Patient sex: M
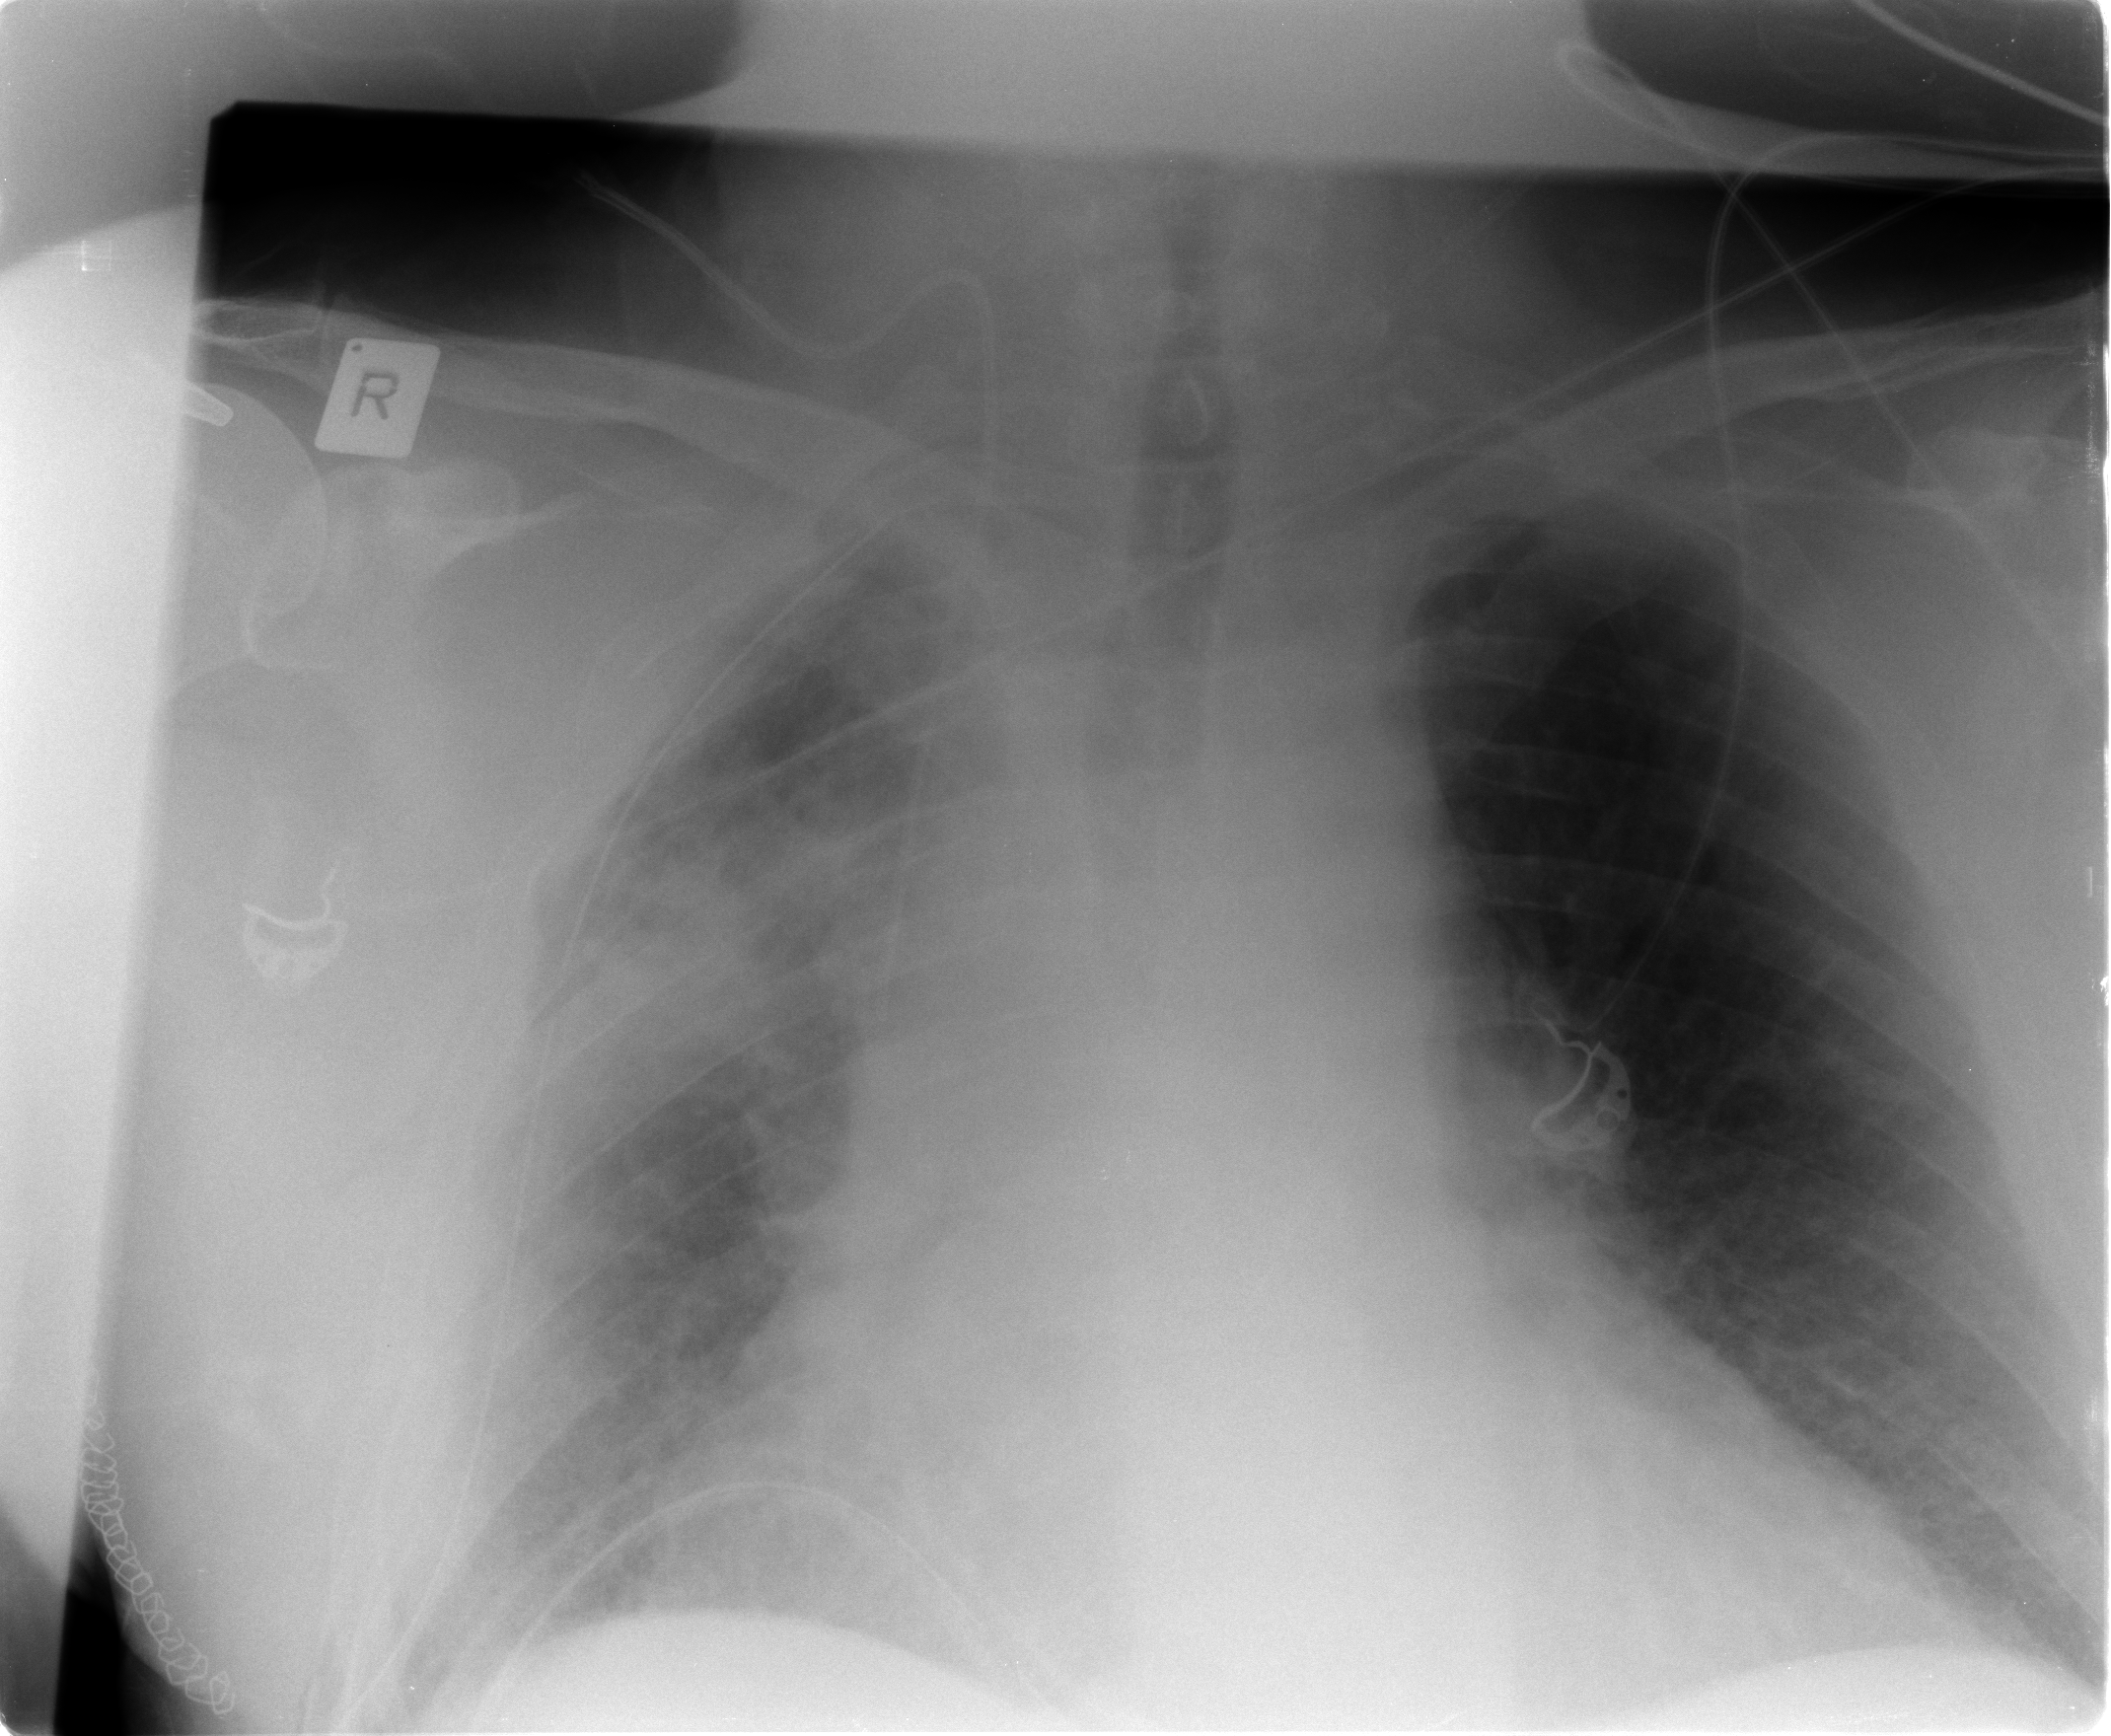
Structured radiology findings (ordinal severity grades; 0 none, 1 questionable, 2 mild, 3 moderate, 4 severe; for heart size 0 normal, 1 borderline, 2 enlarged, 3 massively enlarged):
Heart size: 2
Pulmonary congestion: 2
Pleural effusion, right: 2
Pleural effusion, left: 1
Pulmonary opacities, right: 3
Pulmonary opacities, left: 2
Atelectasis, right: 3
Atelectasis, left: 2